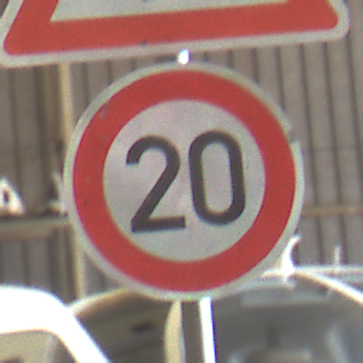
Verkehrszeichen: Geschwindigkeit20
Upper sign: EinseitigVerengteFahrbahnRechts
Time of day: Midday
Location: Indoor (Urban)
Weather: NotSpecified
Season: NotSpecified
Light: Natural